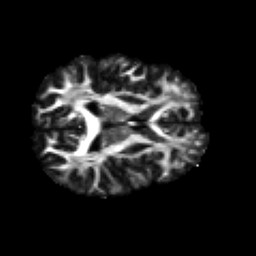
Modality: FA
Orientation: axial
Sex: male
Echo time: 0.114 s